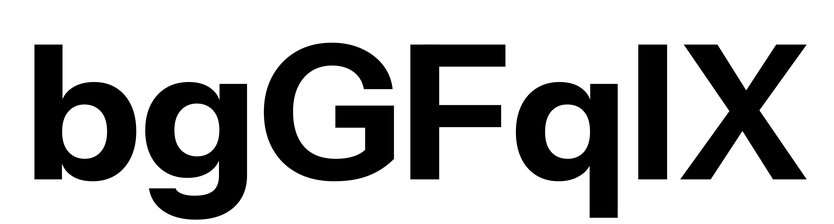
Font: InstrumentSans_Bold